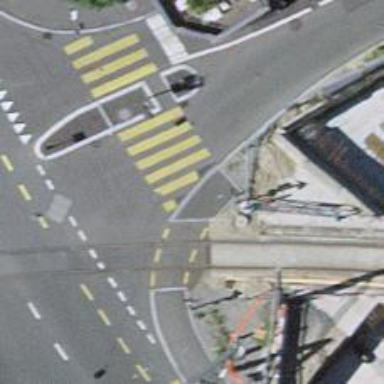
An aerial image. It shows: Kerb serving as barrier.